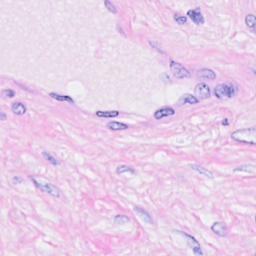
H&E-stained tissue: Breast